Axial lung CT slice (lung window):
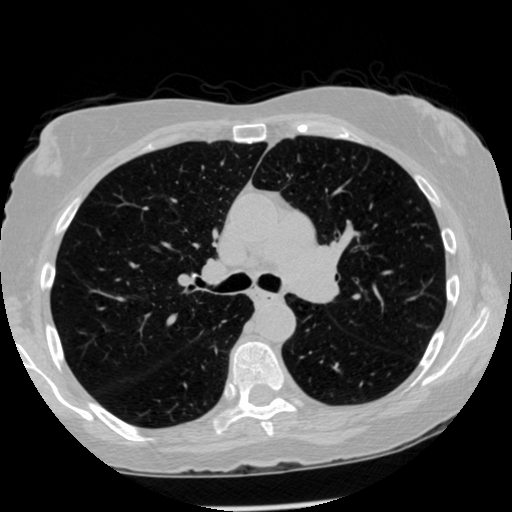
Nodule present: no